Существуют кристаллы, в которых распространение света происходит анизотропно. В самом простом их типе — — свет при этом разделяется на две волны: (индекс $o$; изотропна) и (индекс $e$; анизотропна). Также в одноосных кристаллах существует выделенное направление – кристалла — при распространении вдоль которого обыкновенная и необыкновенная волны движутся с одинаковой скоростью $v_o=\frac c{n_o}$, где $n_o$ — показатель преломления обыкновенной волны. При этом перпендикулярно оптической оси необыкновенная волна будет двигаться уже со скоростью $v_e=\frac c{n_e}$. Если направление распространения необыкновенной волны произвольно, её показатель преломления оказывается непрерывно функцией угла, под которым она движется относительно оптической оси. Из принципа Гюйгенса следует, что фронт необыкновенной волны, испущенной точечным источником, представляет собой эллипсоид вращения, ось симметрии которого параллельна оптической оси кристалла. Введём систему координат, как показано на рисунке, направив ось $y$ вдоль оптической оси. Рассмотрим распространение обыкновенной и необыкновенной волн в плоскости $xy$.
Руководствуясь принципом Гюйгенса, опишите схему, позволяющую определить направление распространения волны в одноосном кристалле. Пусть на поверхность кристалла из воздуха нормально падает плоская волна с длиной волны $\lambda$. Угол между нормалью к поверхности кристалла и его оптической осью равен $\theta$.
Нарисуйте волновые фронты обыкновенной и необыкновенной волн, распространяющихся в кристалле. Отобразите на рисунке их волновые вектора $\vec k_o$, $\vec k_e$ (перпендикулярны фронтам) и направления распространения волн $\vec N_o$, $\vec N_e$ соответственно. Для определённости считайте, что $n_o > n_e$.
Выразите угол $\xi$ между направлением распространения $\vec N_e$ необыкновенной волны и оптической осью кристалла через $n_o$, $n_e$ и $\theta$. Дисперсия показателя преломления в одноосном кристалле BBO ($\beta$-борат бария) имеет вид:\[\left\{\begin{array}{l} n_o^2(\lambda)=2.7359+\dfrac{0.01878}{\lambda^2-0.01822}-0.01354 \lambda^2 \\ n_e^2(\lambda)=2.3753+\dfrac{0.01224}{\lambda^2-0.01667}-0.01516 \lambda^2 \end{array}\right.\](Здесь длина волны $\lambda$ в вакууме измеряется в $мкм$.)
Найдите $n_o$ и $n_e$ в кристалле BBO при длинах волны в вакууме $800.0~нм$ и $400.0~нм$. Одной из ключевых функций анизотропных кристаллов является — превращение двух фотонов с исходной частотой в один фотон с удвоенной. Такой процесс должен удовлетворять законам сохранения энергии и импульса. Импульс фотона $\vec p$ и его волновой вектор $\vec k$ связаны соотношением $\vec p=\hbar\vec k$, где $\hbar$ — редуцированная постоянная Планка.
Как связаны между собой волновые векторы фотона до $(\vec k_1)$ и после $(\vec k_2)$ удвоения частоты?
Предложите способ удовлетворить законам сохранения при удвоении частоты в кристалле BBO. Длина волны используемого света в вакууме равна $800~нм$.
При каком угле $\theta$ можно будет удвоить частоту этого света при пропускании через кристалл BBO?
Чему при этом будет равен угол $\alpha$ между волновым вектором $\vec k_e$ необыкновенной волны и направлением её распространения $\vec N_e$?
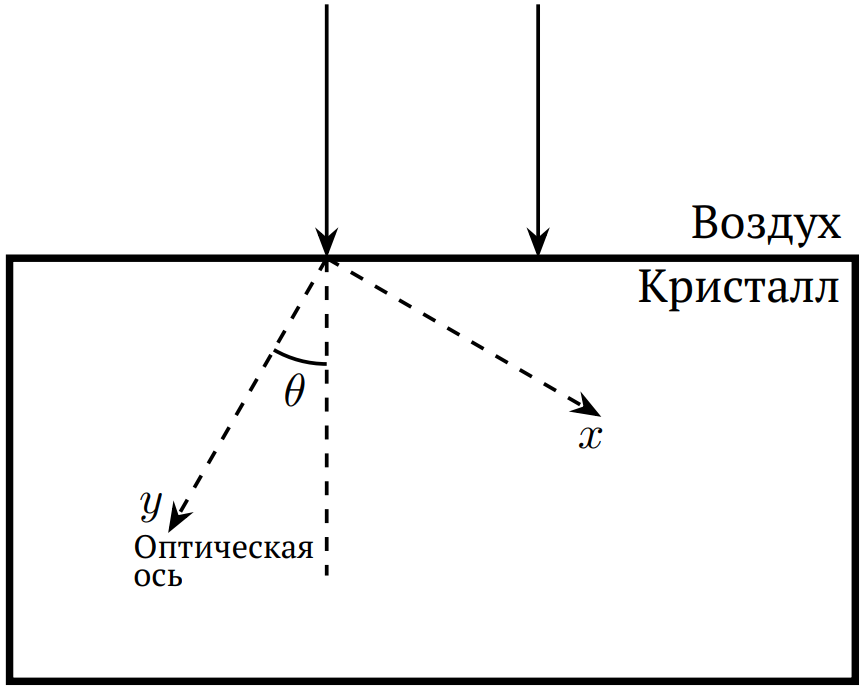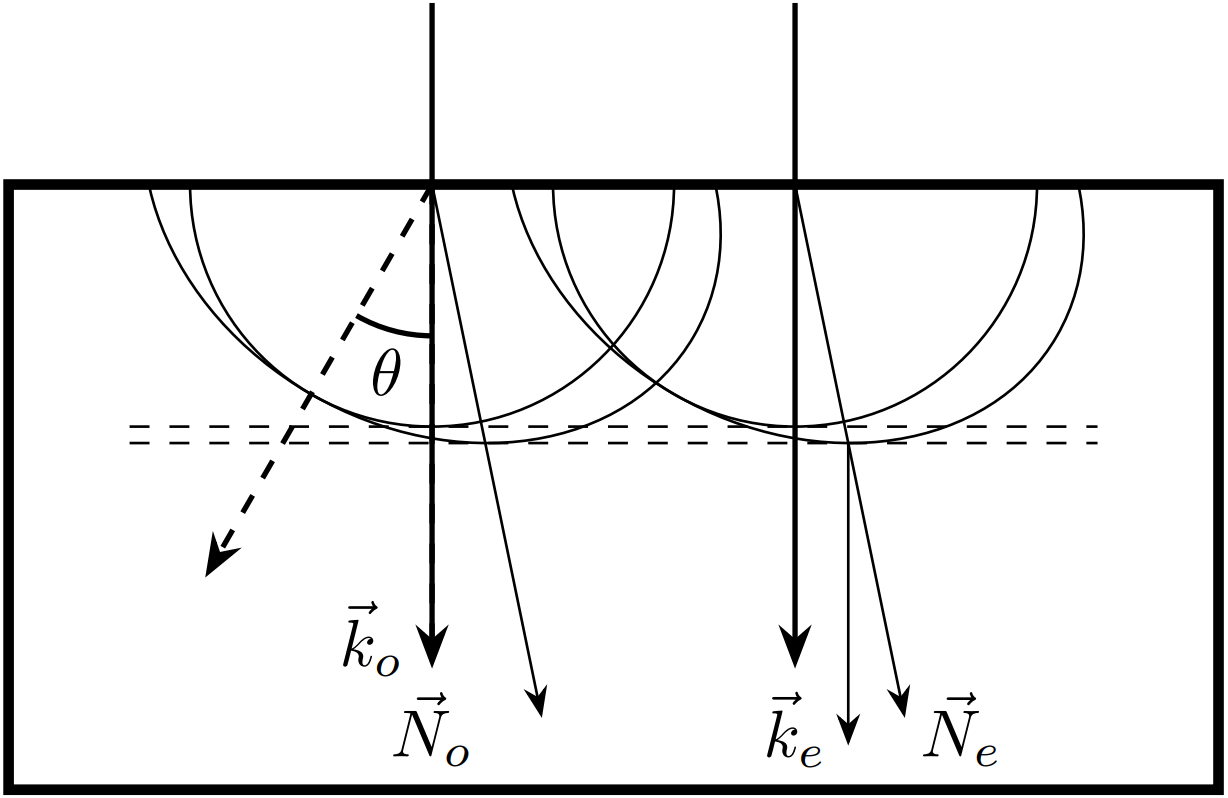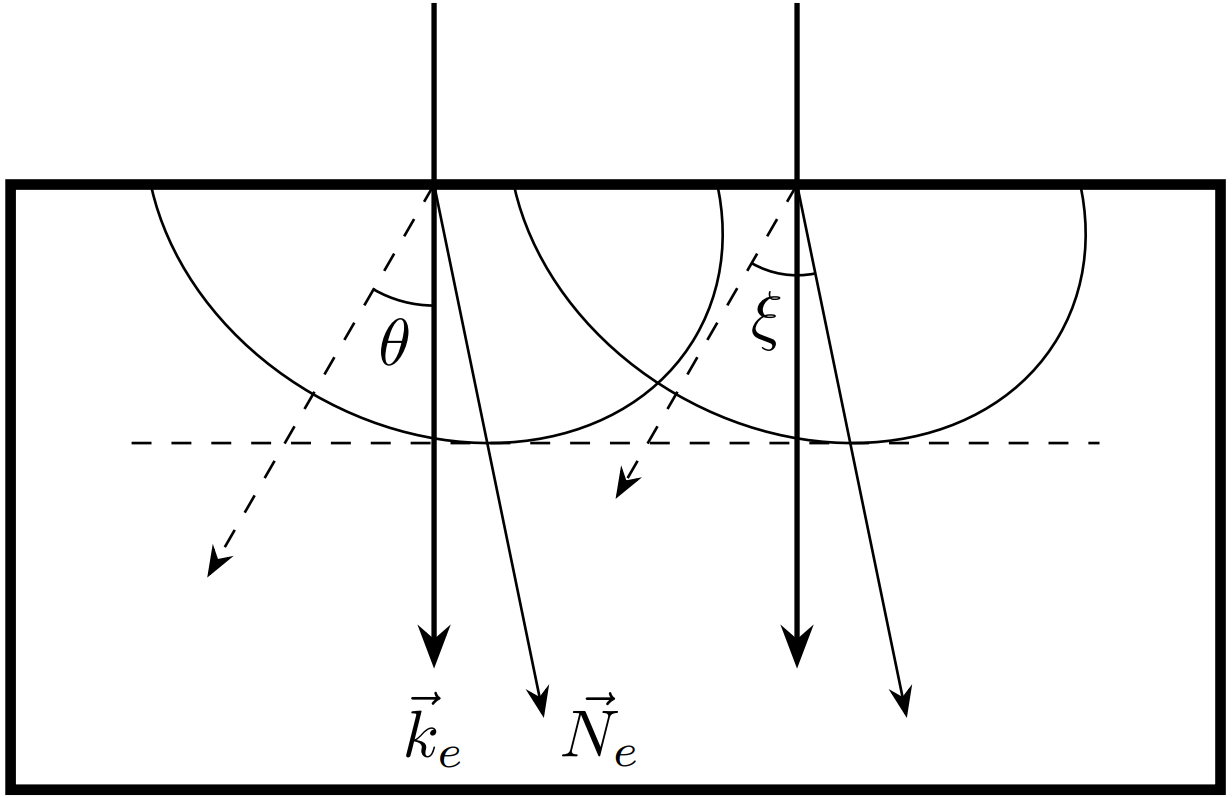
Руководствуясь принципом Гюйгенса, опишите схему, позволяющую определить направление распространения волны в одноосном кристалле.
Ответ: Обыкновенная волна:Рассматривая две точки на поверхности кристалла как вторичные источники, нарисуем волновые фронты через небольшое время. Они будут представлять собой сферы. Огибающая волновых фронтов будет представлять собой плоскость, параллельную границе кристалла. Векторы $\vec k_o$ и $\vec N_o$ будут направлены вертикально вниз.Необыкновенная волна:Рассматривая две точки на поверхности кристалла как вторичные источники, нарисуем волновые фронты через небольшое время. Они будут представлять собой эллипсоиды вращения, причём их малые полуоси будут параллельны оси кристалла. Огибающая волновых фронтов будет представлять собой плоскость, параллельную границе кристалла. Таким образом, волновой вектор $\vec k_e$ (он же градиент фазы) будет направлен вертикально вниз. Направление распространения $\vec N_e$ будет определяться вектором из центра эллипсоида к точке касания его с огибающей.

Нарисуйте волновые фронты обыкновенной и необыкновенной волн, распространяющихся в кристалле. Отобразите на рисунке их волновые вектора $\vec k_o$, $\vec k_e$ (перпендикулярны фронтам) и направления распространения волн $\vec N_o$, $\vec N_e$ соответственно. Для определённости считайте, что $n_o > n_e$.

Выразите угол $\xi$ между направлением распространения $\vec N_e$ необыкновенной волны и оптической осью кристалла через $n_o$, $n_e$ и $\theta$.
Ответ: \[\xi=\operatorname{arctg}\left[\frac{n_o^2}{n_e^2}\operatorname{tg}\theta\right]\]

Найдите $n_o$ и $n_e$ в кристалле BBO при длинах волны в вакууме $800.0~нм$ и $400.0~нм$.
Ответ: \[n_{o800}=1.661,\quad n_{e800}=1.544,\quad n_{o400}=1.693,\quad n_{e400}=1.568\]

Как связаны между собой волновые векторы фотона до $(\vec k_1)$ и после $(\vec k_2)$ удвоения частоты?
Решение: Из закона сохранения импульса:
Ответ: \[\vec k_2=2\vec k_1\]

Предложите способ удовлетворить законам сохранения при удвоении частоты в кристалле BBO. Длина волны используемого света в вакууме равна $800~нм$.
Решение: Для удвоения света должны быть одновременно выполнены законы сохранения энергии и импульса. Закон сохранения энергии выполнен, когда волновые векторы фотонов связаны соотношением $k_2=2k_1$ не только внутри кристалла, но и в вакууме. Иначе говоря, показатель преломления кристалла для падающего света и удвоенного должен быть один и тот же. Рассмотрим все возможные случаи:Поскольку показатели преломления $n_{o,e}$ монотонно зависят от длины волны, то переходы $o\to o$ и $e\to e$ не могут удовлетворить требуемому условию.Поскольку $n_{e800}\notin[n_{e400},n_{o400}]$, то переход $e\to o$ не может удовлетворить требуемому условию.Поскольку $n_{o800}\in[n_{e400},n_{o400}]$, то переход $o\to e$ может удовлетворить требуемому условию. $\implies$
Ответ: Удвоение частоты возможно только при преобразовании обыкновенного света $(800~нм)$ в необыкновенный $(400~нм)$.

При каком угле $\theta$ можно будет удвоить частоту этого света при пропускании через кристалл BBO?
Решение: Скорость движения волнового фронта (фазовая скорость) необыкновенной волны:\[v^2=\left(\begin{array}c \dfrac{c^2}{n_{o400}^2}\cos\theta\\\dfrac{c^2}{n_{e400}^2}\sin\theta\end{array}\right)\cdot\left(\begin{array}c\cos\theta\\\sin\theta\end{array}\right)=c^2\frac{n_{o400}^{-2}+n_{e400}^{-2}\operatorname{tg}^2\theta}{1+\operatorname{tg}^2\theta}=c^2 n_{o800}^{-2}\implies\]
Ответ: \[\theta=\operatorname{arctg}\left[\frac{n_{e400}}{n_{o400}}\sqrt{\frac{n_{o400}^{2}-n_{o800}^{2}}{n_{o800}^{2}-n_{e400}^{2}}}\right]=29.0^\circ\]

Чему при этом будет равен угол $\alpha$ между волновым вектором $\vec k_e$ необыкновенной волны и направлением её распространения $\vec N_e$?
Решение: Угол $\alpha=\xi-\theta$. Найдём $\xi$:\[\xi=\operatorname{arctg}\left[\frac{n_{o400}^2}{n_{e400}^2}\operatorname{tg}\theta\right]=\operatorname{arctg}\left[\frac{n_{o400}}{n_{e400}}\sqrt{\frac{n_{o400}^{2}-n_{o800}^{2}}{n_{o800}^{2}-n_{e400}^{2}}}\right]\implies\]
Ответ: \[\alpha=\operatorname{arctg}\left[\frac{n_{o400}}{n_{e400}}\sqrt{\frac{n_{o400}^{2}-n_{o800}^{2}}{n_{o800}^{2}-n_{e400}^{2}}}\right]-\operatorname{arctg}\left[\frac{n_{e400}}{n_{o400}}\sqrt{\frac{n_{o400}^{2}-n_{o800}^{2}}{n_{o800}^{2}-n_{e400}^{2}}}\right]=3.9^\circ\]
Темы:
T, Оптика, Волновая оптика, Китайские, Нелинейная оптика, Удвоение частоты